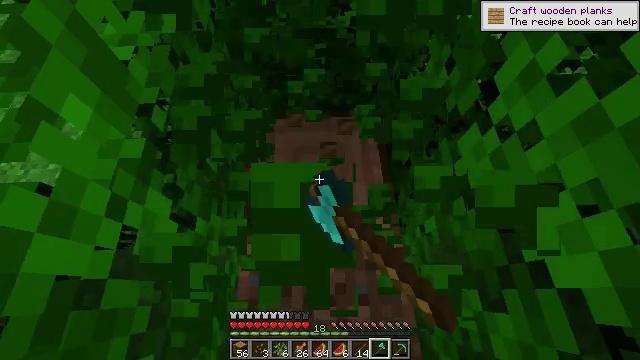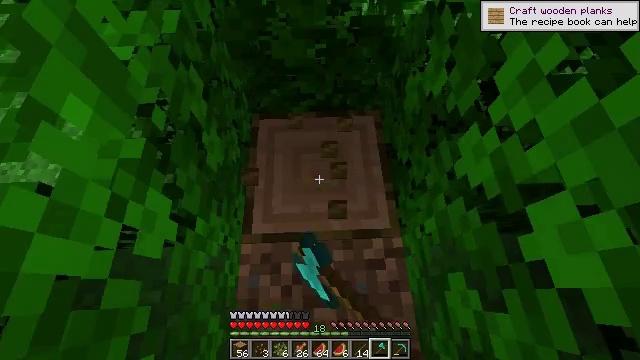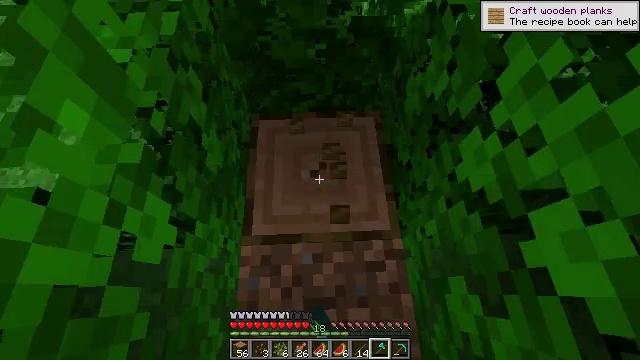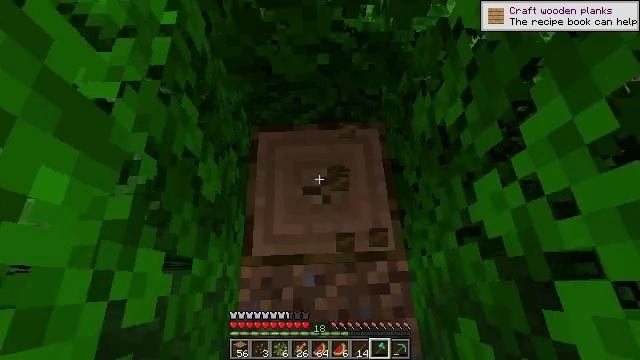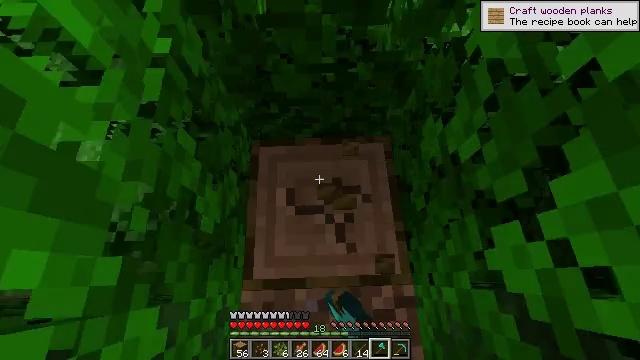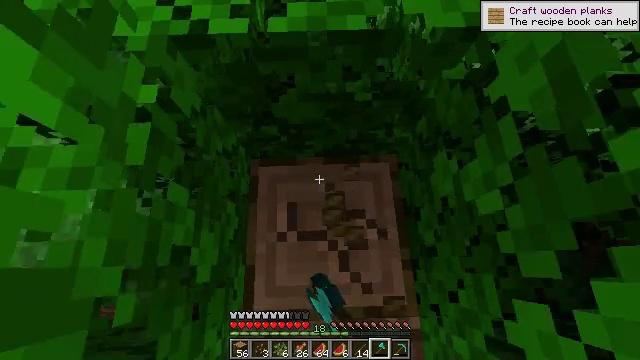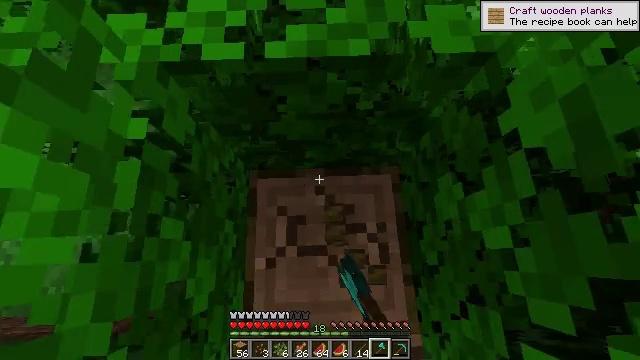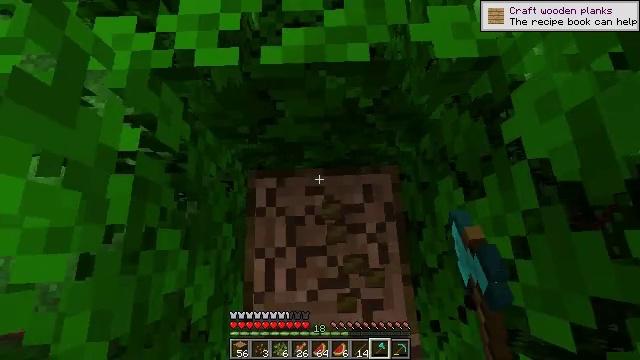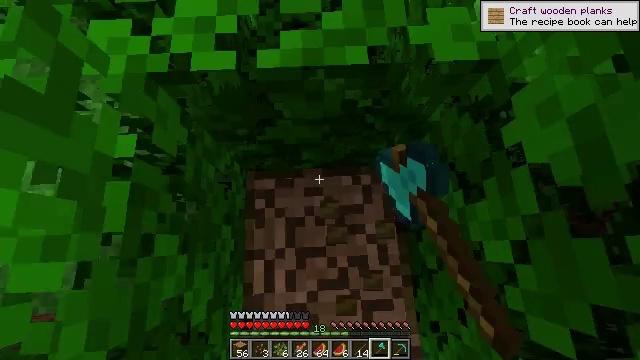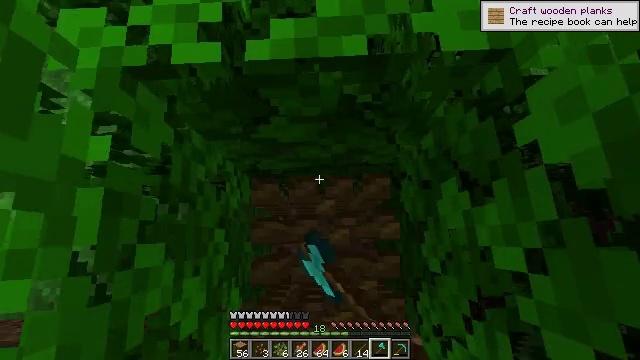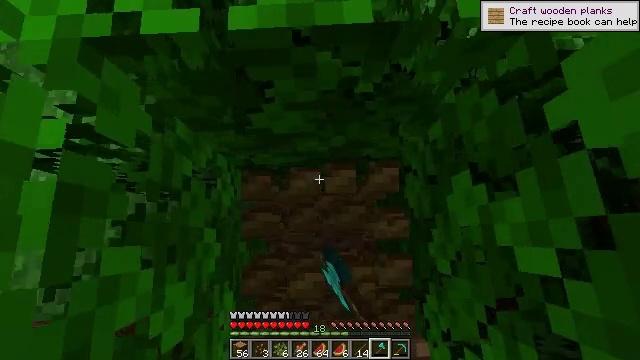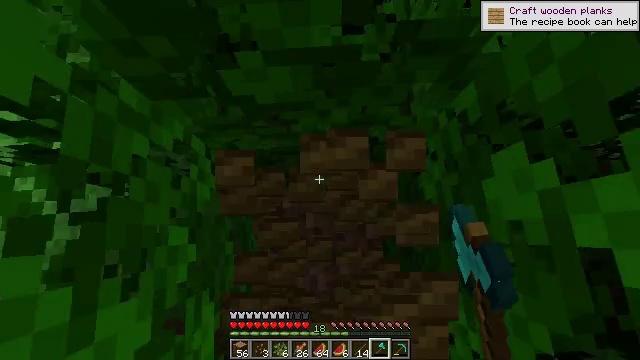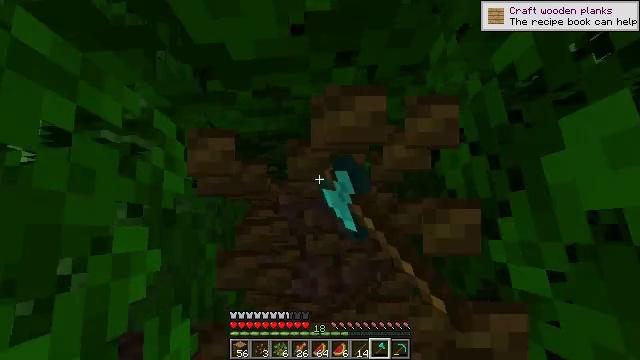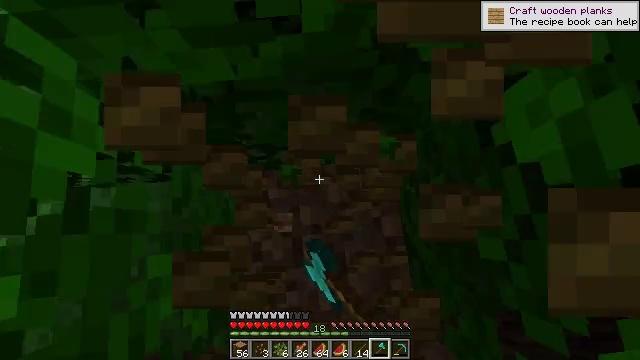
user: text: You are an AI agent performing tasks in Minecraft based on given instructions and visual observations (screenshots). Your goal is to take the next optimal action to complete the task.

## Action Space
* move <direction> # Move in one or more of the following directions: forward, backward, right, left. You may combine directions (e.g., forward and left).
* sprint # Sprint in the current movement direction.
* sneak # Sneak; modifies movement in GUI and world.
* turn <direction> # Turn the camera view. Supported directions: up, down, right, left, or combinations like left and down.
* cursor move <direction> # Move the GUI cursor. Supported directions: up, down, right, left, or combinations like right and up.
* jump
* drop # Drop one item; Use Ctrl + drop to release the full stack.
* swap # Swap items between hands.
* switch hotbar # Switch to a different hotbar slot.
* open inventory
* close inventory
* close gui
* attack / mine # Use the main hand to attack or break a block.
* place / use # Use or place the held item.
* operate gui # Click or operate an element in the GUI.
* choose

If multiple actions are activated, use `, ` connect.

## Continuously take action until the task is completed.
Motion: motion action
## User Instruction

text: Chop down a jungle log from the jungle tree.
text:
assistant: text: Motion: attack / mine
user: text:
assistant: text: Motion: move forward, attack / mine
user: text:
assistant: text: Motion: move forward, turn down, attack / mine
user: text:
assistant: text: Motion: move forward, turn down, attack / mine
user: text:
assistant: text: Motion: move forward, turn down, attack / mine
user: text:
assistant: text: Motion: turn down, attack / mine
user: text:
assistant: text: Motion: turn down, attack / mine
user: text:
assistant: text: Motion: attack / mine
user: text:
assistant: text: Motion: attack / mine
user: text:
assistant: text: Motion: attack / mine
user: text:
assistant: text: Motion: attack / mine
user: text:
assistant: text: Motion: attack / mine
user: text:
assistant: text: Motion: turn right, attack / mine
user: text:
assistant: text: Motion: attack / mine